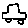
Label: car